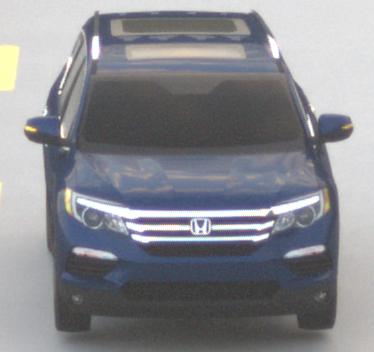
Make: Honda
Model: Pilot
Detailed model: 3
Model produced from: 2015
Model produced until: 2022
Doors: 5
Color: blue
Road condition: dry road
Daytime: sunrise or sunset
Contrast: low contrast